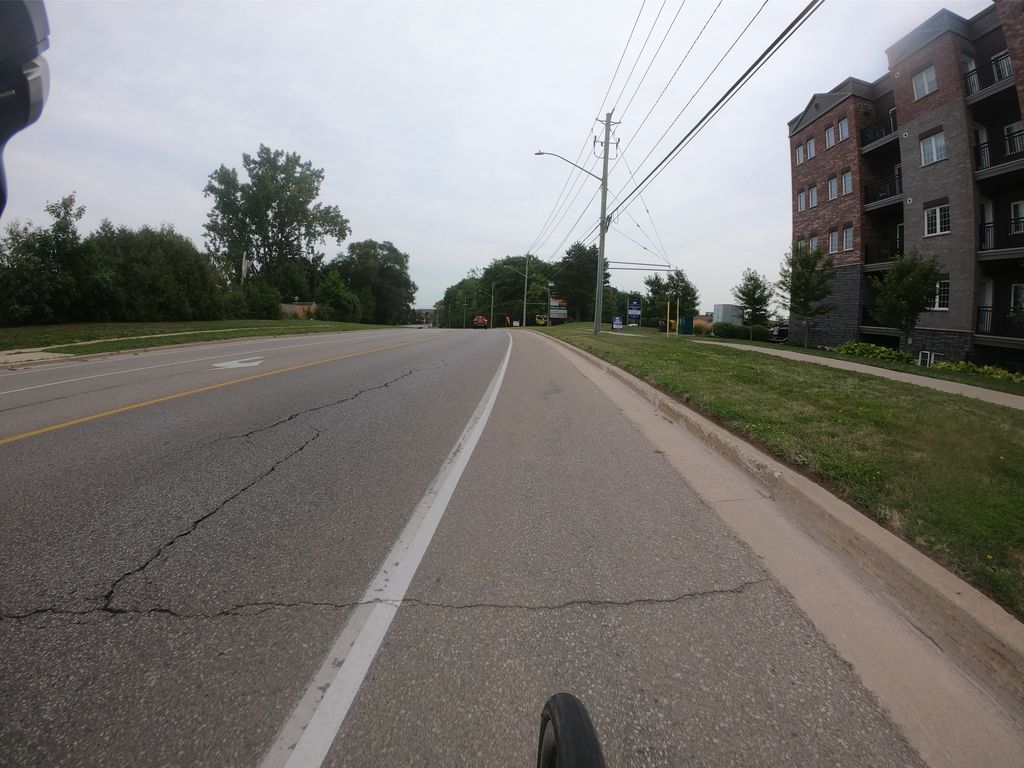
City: kitchener-waterloo